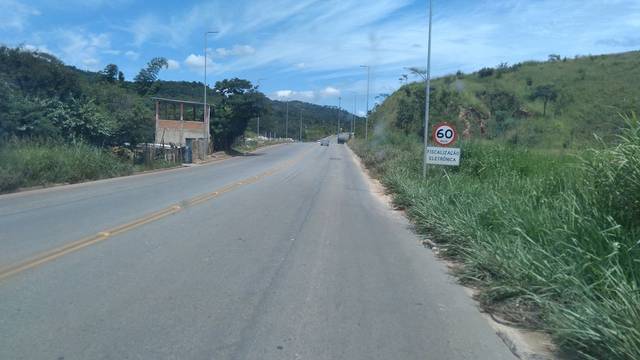
Region: Brazil
Coordinates: -19.877, -43.864